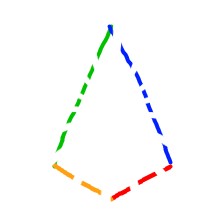
Shape: kite